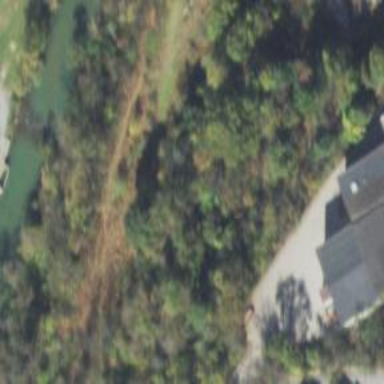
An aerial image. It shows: Disused railway.